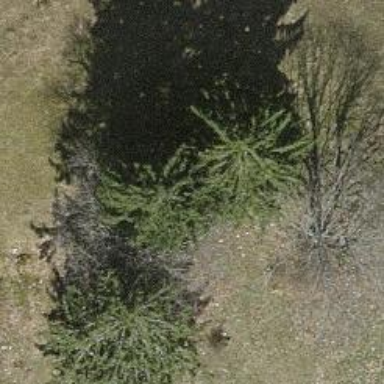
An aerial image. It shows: Needle-leaved tree in nature.